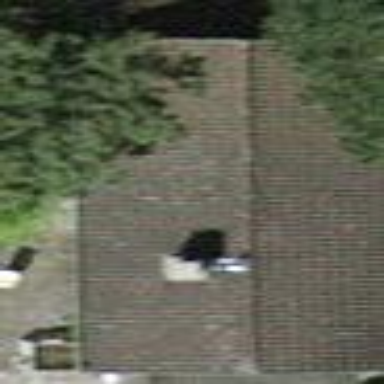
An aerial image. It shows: Detached building with gabled roof.